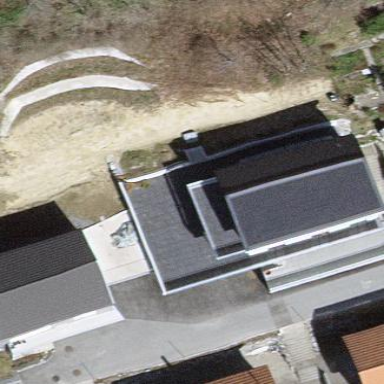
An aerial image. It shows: Simple and straightforward house.